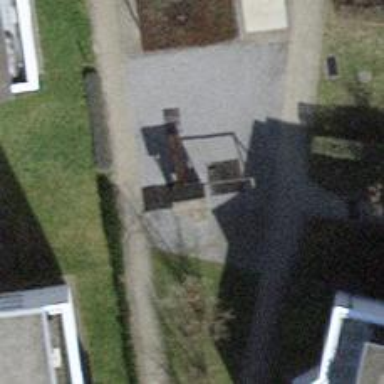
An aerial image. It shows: Playground structure.